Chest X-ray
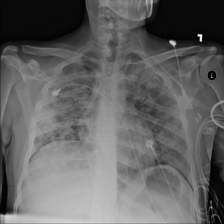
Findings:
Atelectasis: negative
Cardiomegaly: negative
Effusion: negative
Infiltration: negative
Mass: negative
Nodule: negative
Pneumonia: negative
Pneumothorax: negative
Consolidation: negative
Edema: negative
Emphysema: negative
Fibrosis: negative
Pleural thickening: negative
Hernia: negative